Field crop: maize
Growth stage: 2
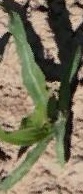
Species: maize